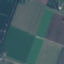
Land use / land cover: PermanentCrop